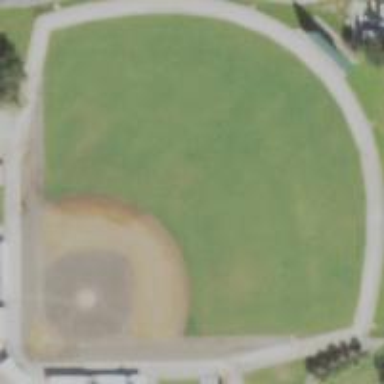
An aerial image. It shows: Baseball pitch for leisure land.